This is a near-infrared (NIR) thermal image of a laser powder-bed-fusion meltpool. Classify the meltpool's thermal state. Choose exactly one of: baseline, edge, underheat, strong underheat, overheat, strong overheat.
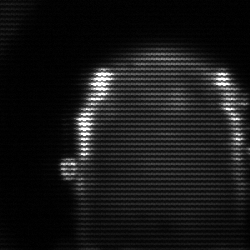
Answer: baseline